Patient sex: F
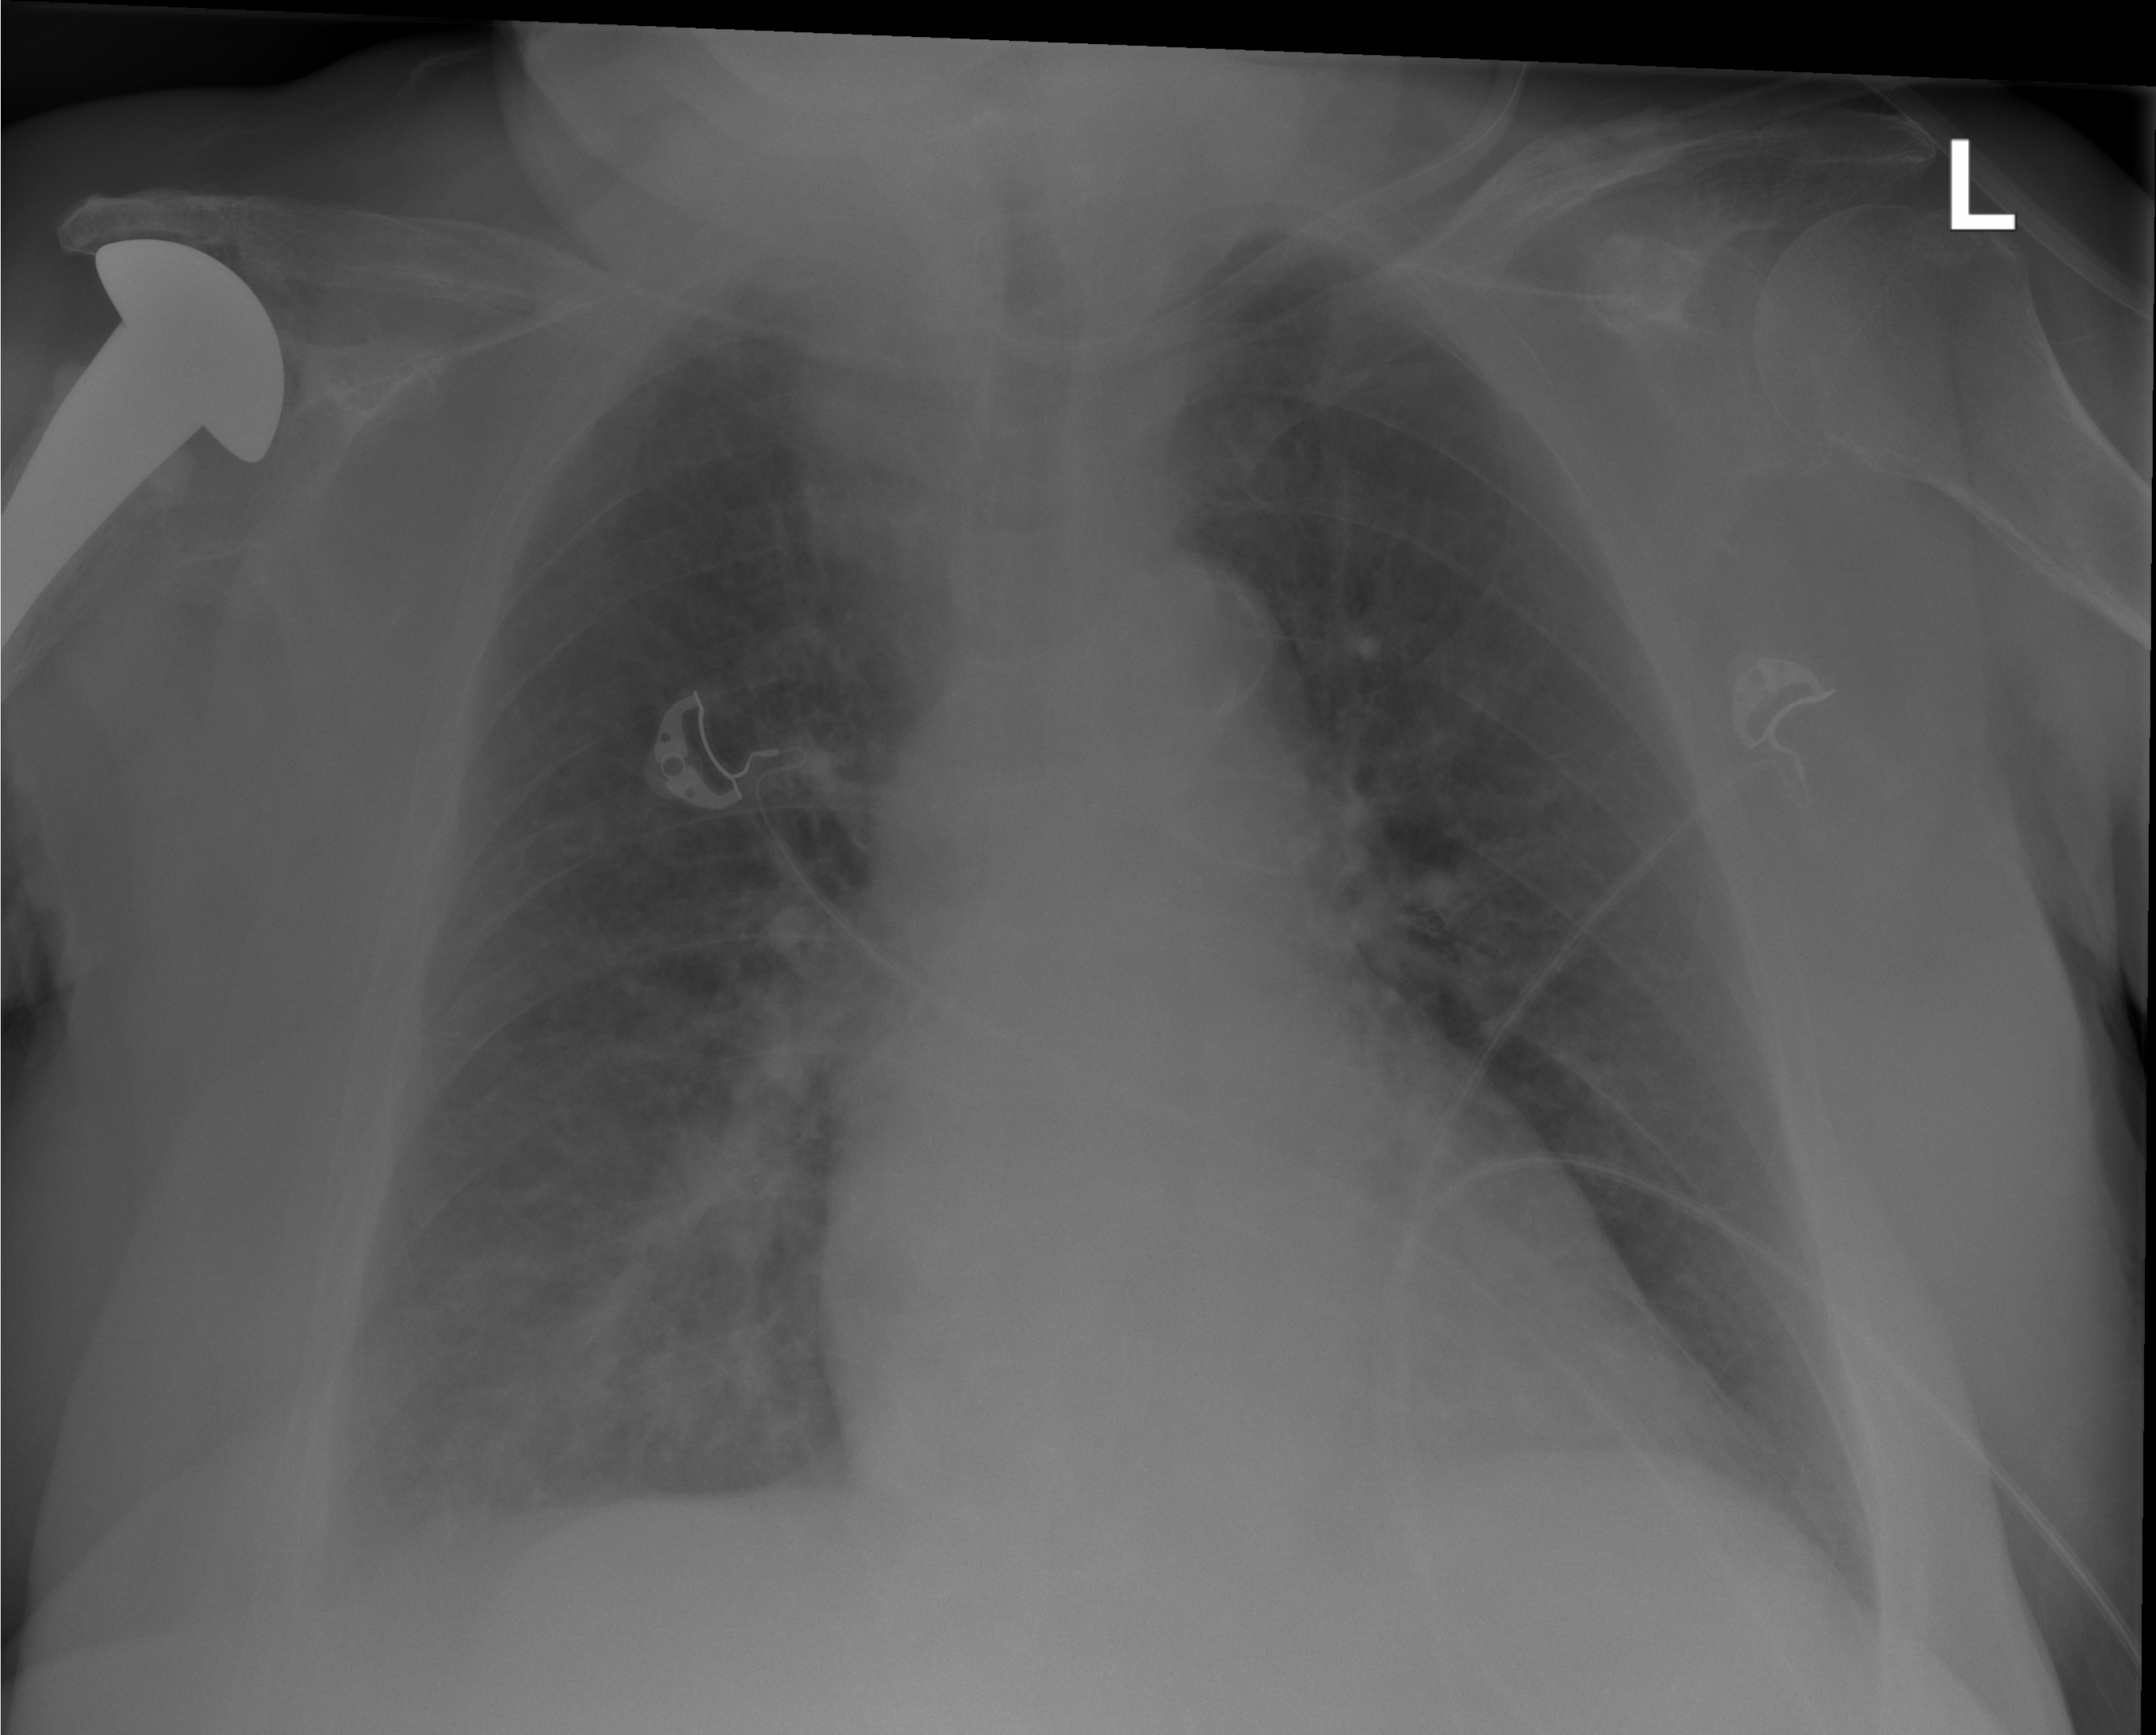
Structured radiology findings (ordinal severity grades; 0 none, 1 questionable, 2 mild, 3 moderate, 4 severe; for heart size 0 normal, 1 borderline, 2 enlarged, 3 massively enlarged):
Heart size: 2
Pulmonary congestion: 1
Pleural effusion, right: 1
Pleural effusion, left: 0
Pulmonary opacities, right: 1
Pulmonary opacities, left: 1
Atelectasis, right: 1
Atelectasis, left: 0